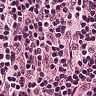
Metastatic tissue present: no